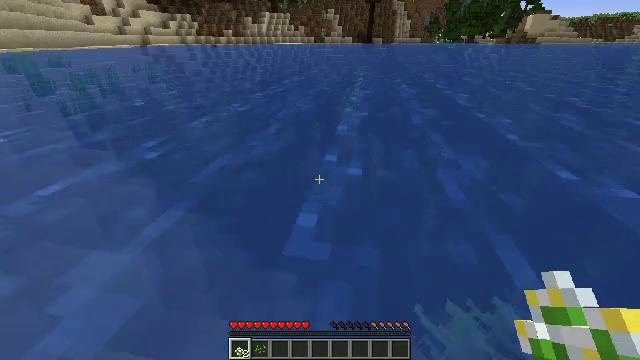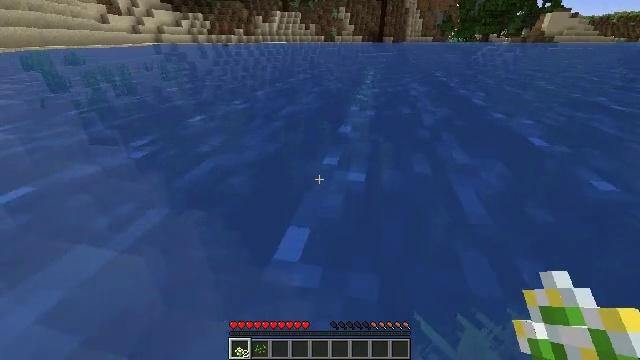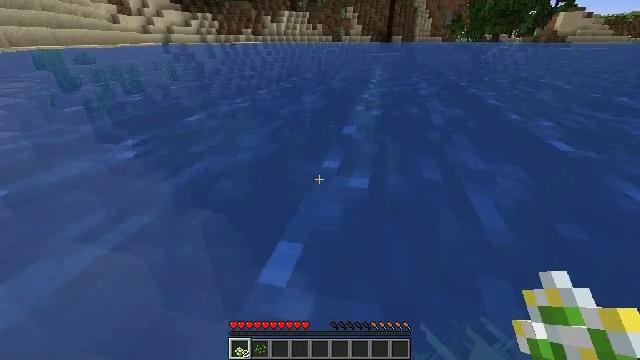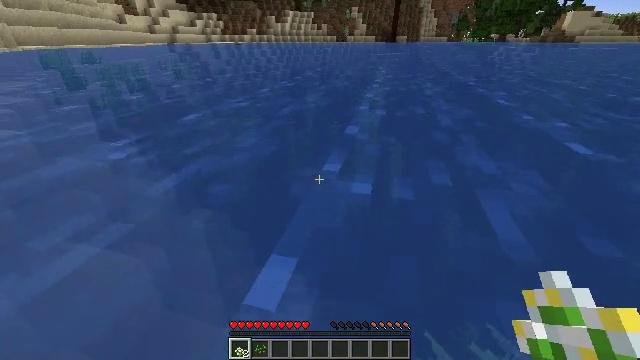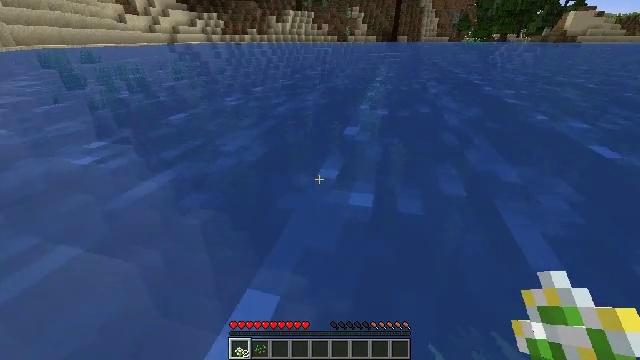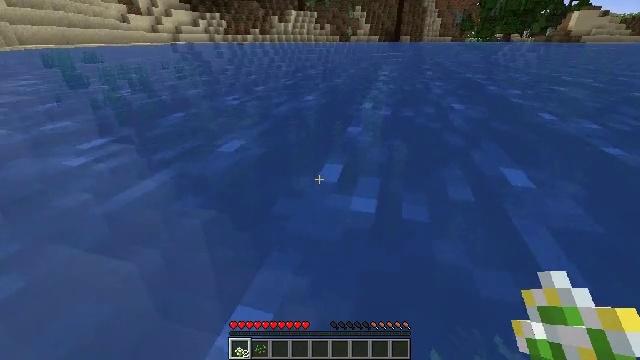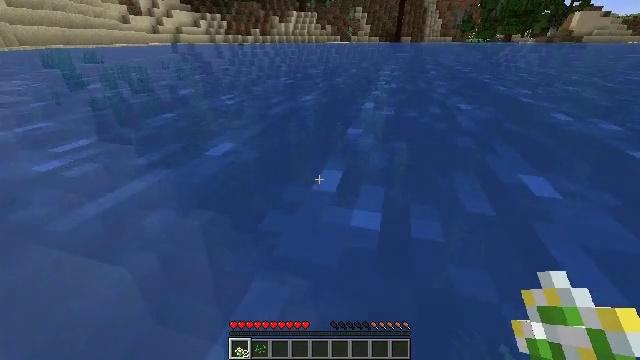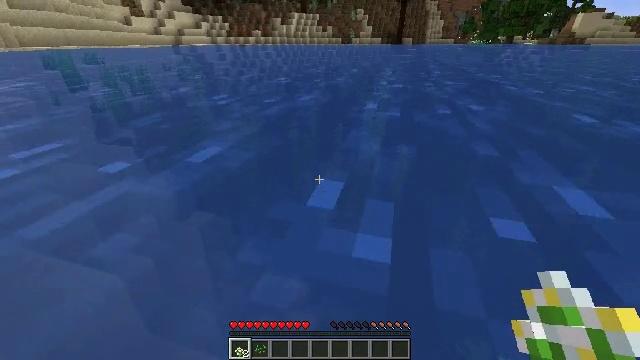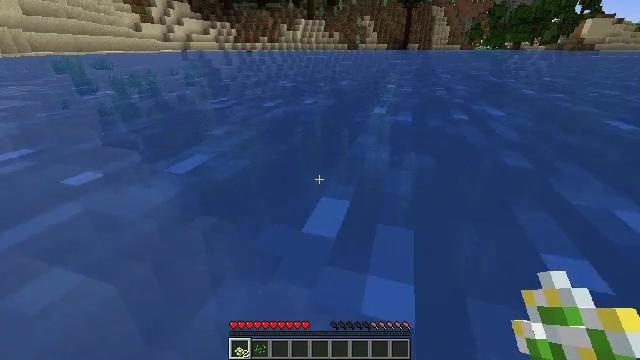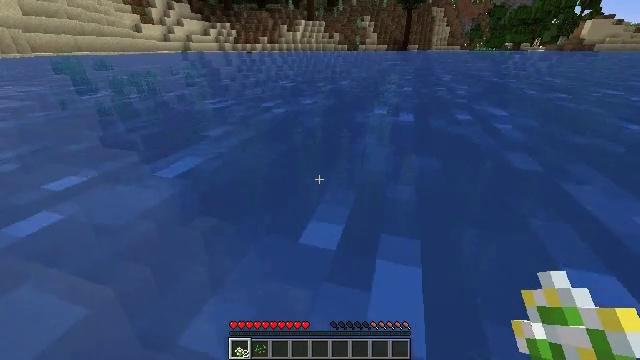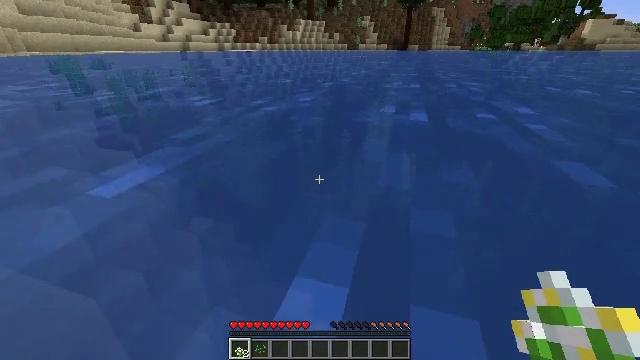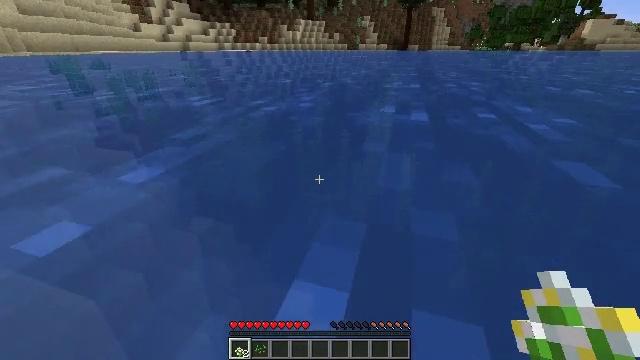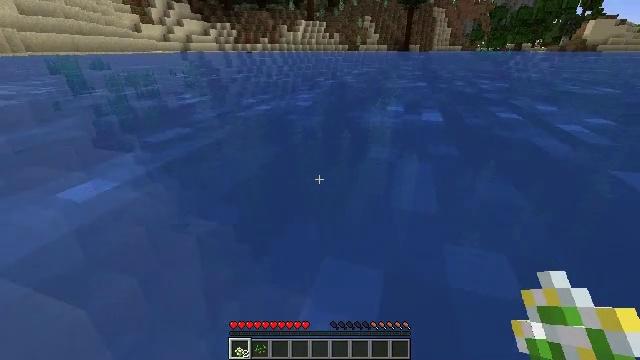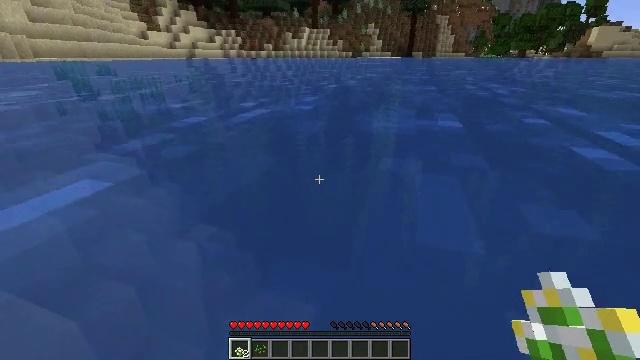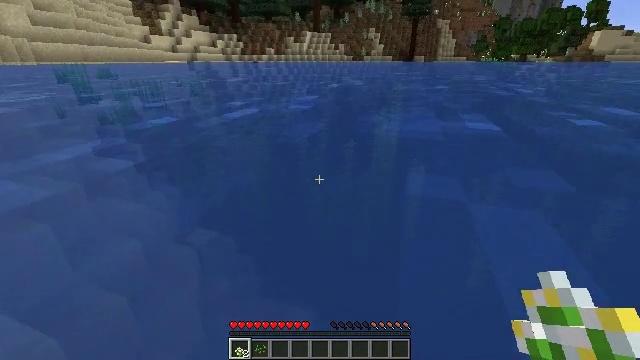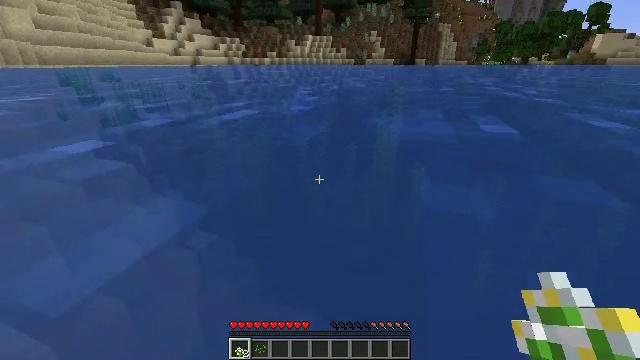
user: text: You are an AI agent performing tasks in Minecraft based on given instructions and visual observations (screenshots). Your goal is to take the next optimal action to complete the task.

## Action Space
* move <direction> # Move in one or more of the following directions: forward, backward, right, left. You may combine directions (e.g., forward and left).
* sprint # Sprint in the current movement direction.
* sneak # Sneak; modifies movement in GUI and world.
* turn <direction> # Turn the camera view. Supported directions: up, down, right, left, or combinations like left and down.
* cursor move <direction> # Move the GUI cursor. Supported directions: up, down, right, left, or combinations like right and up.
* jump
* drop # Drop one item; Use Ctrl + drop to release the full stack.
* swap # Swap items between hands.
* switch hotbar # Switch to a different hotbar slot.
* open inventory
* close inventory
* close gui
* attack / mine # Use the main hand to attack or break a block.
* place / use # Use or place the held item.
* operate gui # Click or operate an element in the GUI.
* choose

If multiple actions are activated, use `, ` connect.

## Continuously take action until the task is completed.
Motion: motion action
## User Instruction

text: Hunt fish.
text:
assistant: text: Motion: move forward, turn left
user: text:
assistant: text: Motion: move forward, turn left
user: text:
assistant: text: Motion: move forward, sprint
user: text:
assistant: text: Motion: move forward, sprint
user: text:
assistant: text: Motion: move forward, sprint
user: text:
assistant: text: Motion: move forward, sprint
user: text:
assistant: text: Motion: move forward, sprint
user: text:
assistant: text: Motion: move forward, sprint, turn left and up
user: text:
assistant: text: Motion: move forward, sprint
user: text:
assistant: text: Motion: move forward
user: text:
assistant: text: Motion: move forward
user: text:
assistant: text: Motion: move forward
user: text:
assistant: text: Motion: move forward, turn up
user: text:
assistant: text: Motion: move forward
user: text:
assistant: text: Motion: move forward
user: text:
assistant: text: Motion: move forward
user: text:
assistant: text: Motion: move forward
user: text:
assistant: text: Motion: move forward
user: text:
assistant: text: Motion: move forward
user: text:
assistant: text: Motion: move forward, turn up
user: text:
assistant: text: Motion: move forward
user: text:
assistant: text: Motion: move forward, sprint, turn up
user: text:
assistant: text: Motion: move forward, sprint, turn up
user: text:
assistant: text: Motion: move forward, sprint, turn up
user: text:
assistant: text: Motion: move forward, sprint
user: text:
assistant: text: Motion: move forward, sprint, turn up
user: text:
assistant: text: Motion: move forward, sprint, turn up
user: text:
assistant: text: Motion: move forward, sprint, turn up
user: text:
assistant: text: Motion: move forward, sprint
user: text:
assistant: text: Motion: move forward, sprint